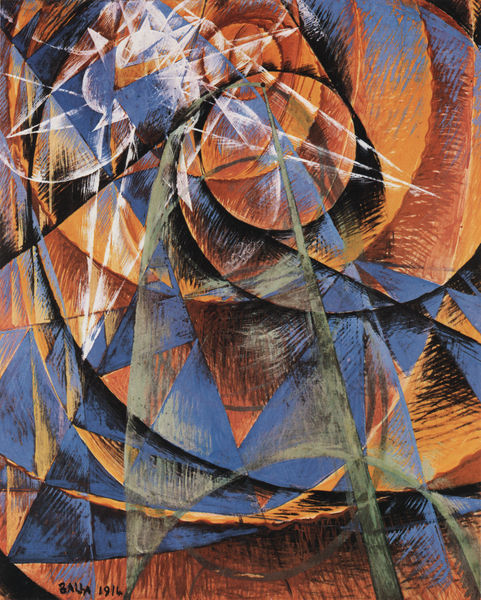
Titel: Mercurio passa davanti al sole
Künstler: Giacomo Balla
Standort: Milano
Institution: (Privatsammlung)
Schlagwörter: blau, weiß, dreieck, grün, kubismus, bewegung, braun, bunt, grau, orange, schwarz, rot, expressionismus, signatur, spitzen, kreis, rund, farbig, italien, abstrakt, farben, modern, formen, linien, spitz, streifen, futurismus, eckig, linear, kreise, bauhaus, ecken, dreiecke, modernismus, durchdringen, prisma, durchdringung, balla, farbis